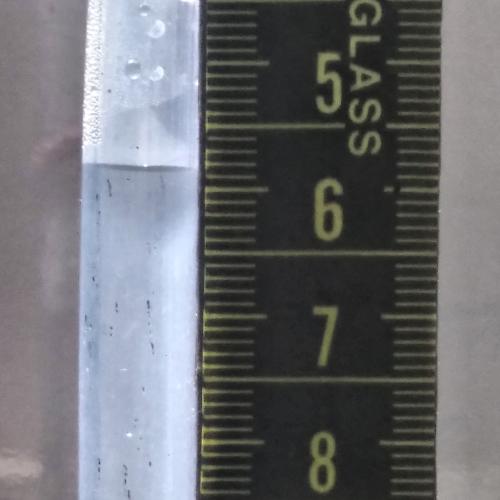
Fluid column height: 5.8 cm